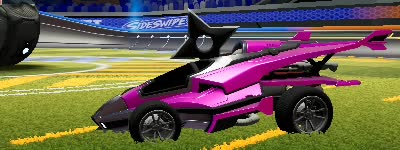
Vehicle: aftershock